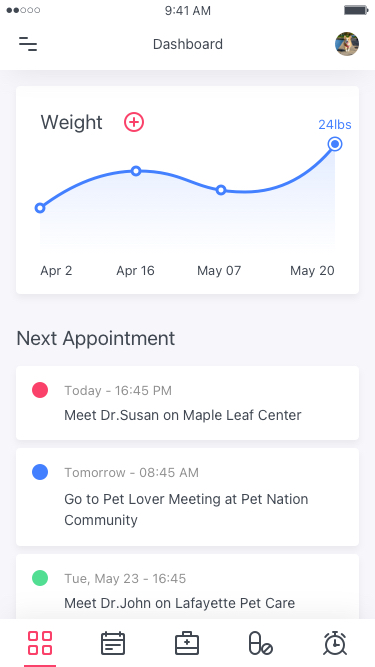
Text in this UI design:
32lbs
Jul 20
May 07
Apr 2
0
20
40
Apr 16
Weight
Today - 16:45 PM
Meet Dr. Manhattan on Maple Center
Tomorrow - 08:45 AM
Go to Pet Lover Meeting at Pet Nation Community
Tue, May 23 - 16:45 PM
Meet Dr.John on Lafayette Pet Care
Sun, Jul 29 - 08:30 AM
Meet Dr.John on Lafayette Pet Care
Next Appointment
Sammy